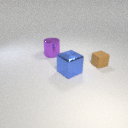
small brown rubber cube to the right of large blue metal cube